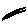
Label: line